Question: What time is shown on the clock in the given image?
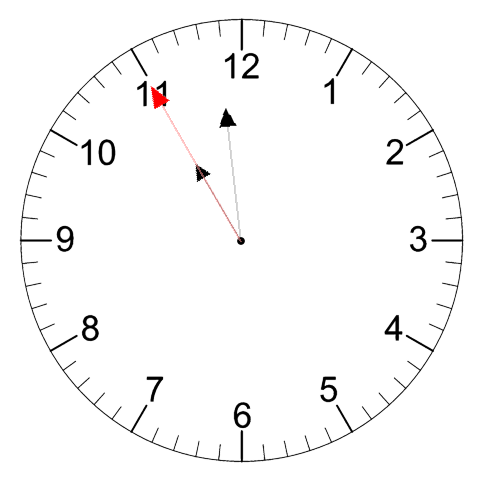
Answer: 10:58:55